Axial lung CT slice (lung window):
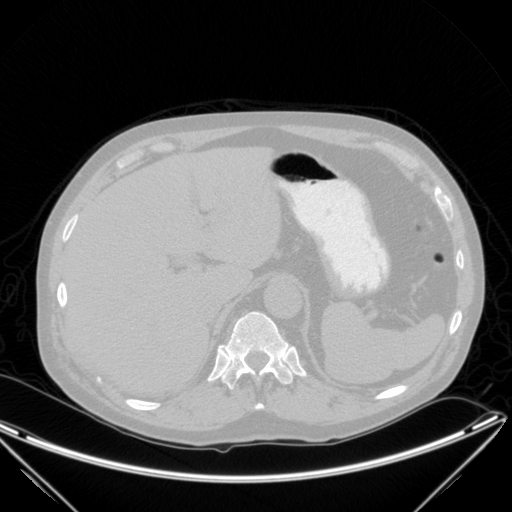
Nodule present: no